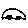
Label: car